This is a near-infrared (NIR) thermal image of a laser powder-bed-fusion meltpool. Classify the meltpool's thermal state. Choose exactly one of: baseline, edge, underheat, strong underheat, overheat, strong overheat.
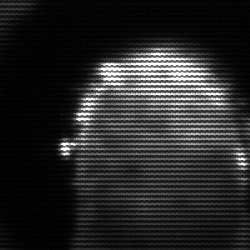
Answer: baseline